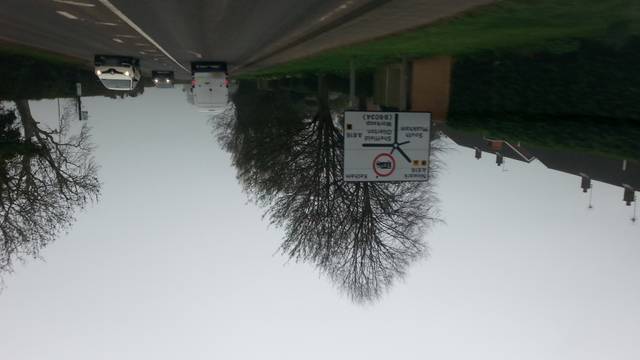
Region: United Kingdom
Coordinates: 53.106, -0.822